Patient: sex F, age 68
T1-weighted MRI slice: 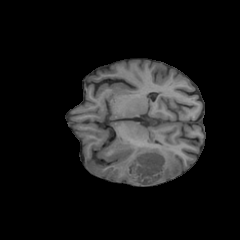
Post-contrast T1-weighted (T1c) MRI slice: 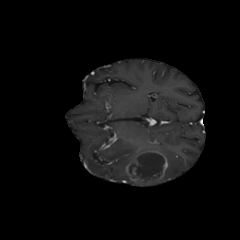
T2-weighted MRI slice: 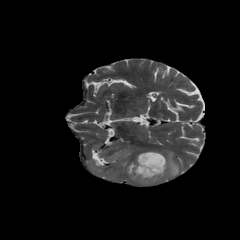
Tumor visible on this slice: yes
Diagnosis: Glioblastoma, IDH-wildtype
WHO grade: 4